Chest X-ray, PA view. Patient: 50 years old, sex M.
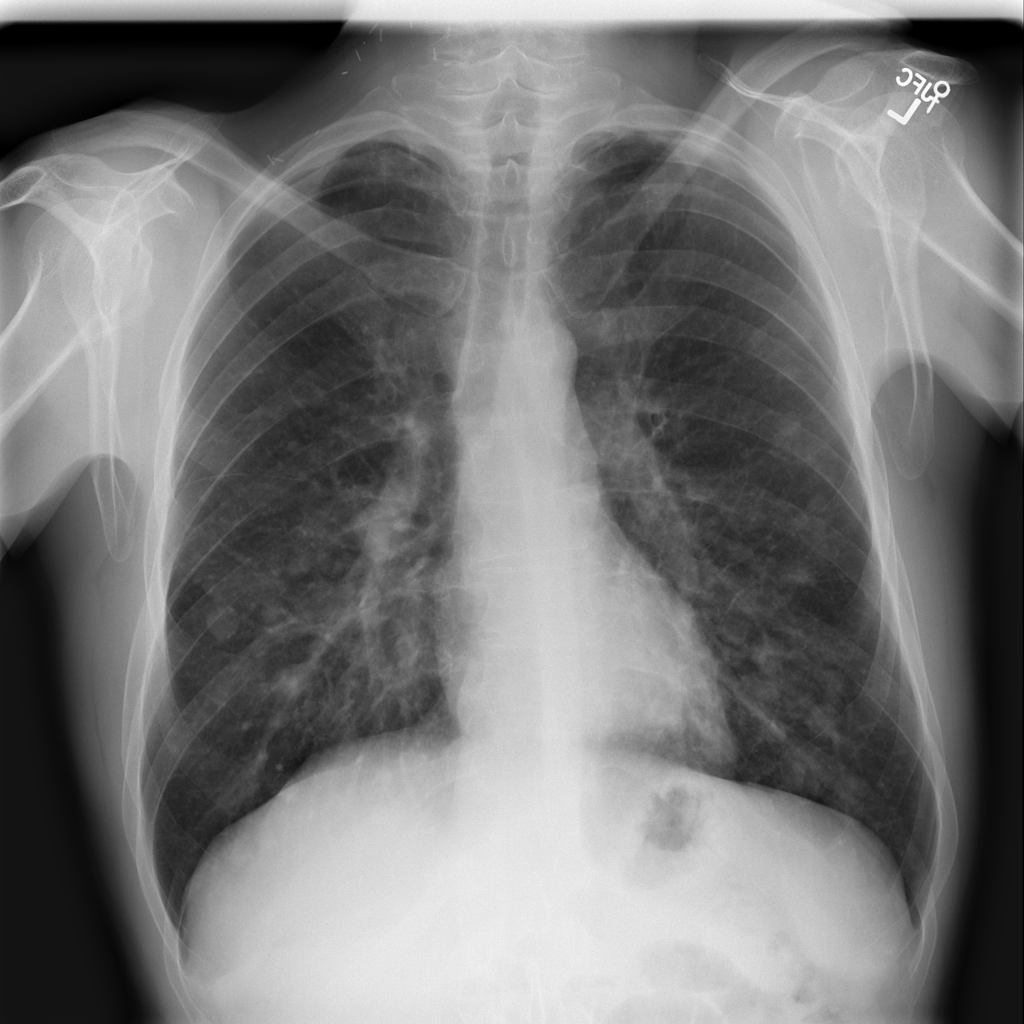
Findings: Mass